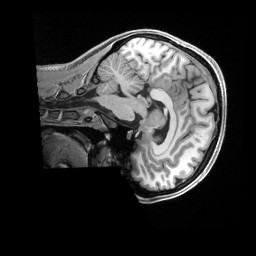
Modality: T1w
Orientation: sagittal
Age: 26
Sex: female
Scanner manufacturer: siemens
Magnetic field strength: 3 T
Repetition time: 2.5 s
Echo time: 0.00296 s